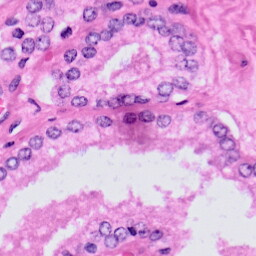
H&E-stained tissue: Prostate